Question: In a 'QTableView', irrespective if there are entries or not. I want to to it (considering its fixed size 'QTableView'), , not for rows.

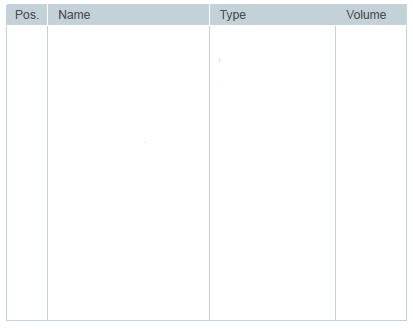
Answer: You have to overwrite the 'paintEvent()' method, in addition to setting the 'setShowGrid()' to false.
'''
#include <QApplication>
#include <QPainter>
#include <QStandardItemModel>
#include <QTableView>
#include <QHeaderView>
#include <QPaintEvent>
class TableView: public QTableView{
public:
using QTableView::QTableView;
protected:
void paintEvent(QPaintEvent *event){
QTableView::paintEvent(event);
if (horizontalHeader()->count() == 0 || verticalHeader()->count() == 0)
return;
QPainter painter(viewport());
QStyleOptionViewItem option;
option.init(this);
const int gridHint = style()->styleHint(QStyle::SH_Table_GridLineColor, &option, this);
const QColor gridColor = static_cast<QRgb>(gridHint);
const QPen gridPen = QPen(gridColor, 0, gridStyle());
painter.setPen(gridPen);
int w = horizontalHeader()->offset();
for(int i=0; i<horizontalHeader()->count(); ++i){
w += horizontalHeader()->sectionSize(i);
painter.drawLine(w-1, 0, w-1,viewport()->height());
}
}
};
int main(int argc, char *argv[])
{
QApplication a(argc, argv);
TableView view;
QStandardItemModel model(5, 5);
for(int i=0; i< model.rowCount(); ++i)
for(int j=0; j < model.columnCount(); ++j)
model.setItem(i, j, new QStandardItem(QString("%1-%2").arg(i).arg(j)));
view.setModel(&model);
view.setShowGrid(false);
view.show();
return a.exec();
}
'''
<URL>